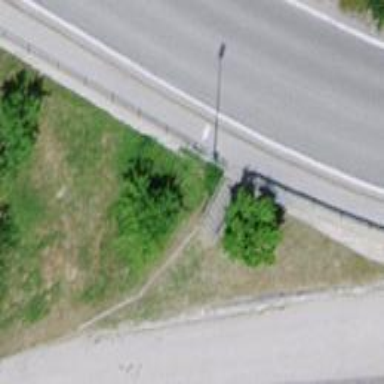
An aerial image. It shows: Road with steps.